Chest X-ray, PA view. Patient: 43 years old, sex F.
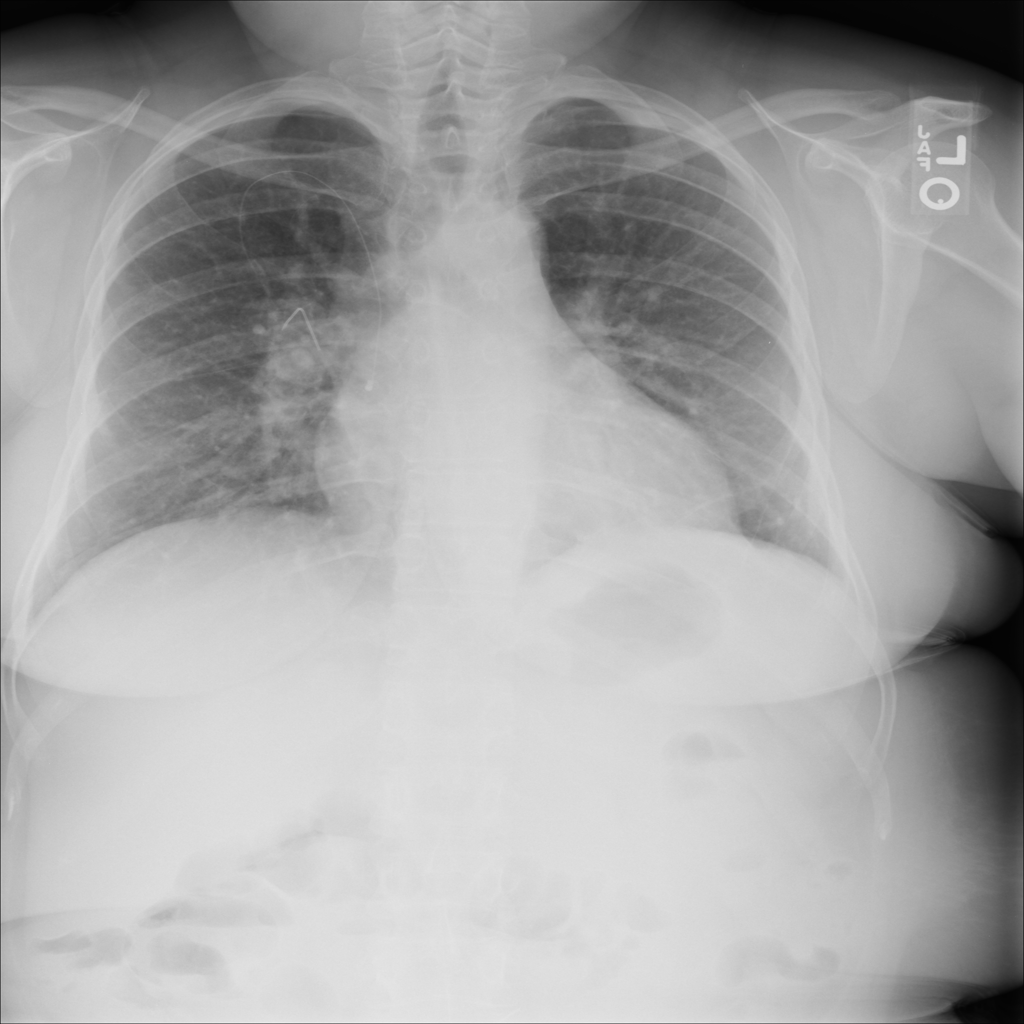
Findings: No Finding